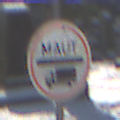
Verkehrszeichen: Mautpflicht
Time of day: MorningAfternoon
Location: Outdoor (Special)
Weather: Clear
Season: Winter
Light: Natural